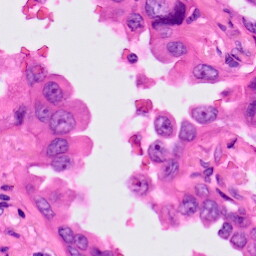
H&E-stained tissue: Lung